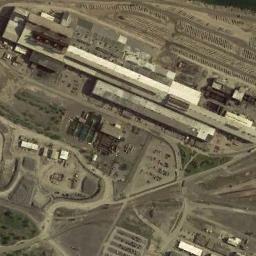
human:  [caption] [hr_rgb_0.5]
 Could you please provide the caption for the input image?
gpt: In an industrial area there are factories and roads, There are some parking lots, Items are placed in the open air, There are green spaces and free land .

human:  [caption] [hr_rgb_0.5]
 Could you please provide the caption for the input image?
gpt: There is a road above the industrial area .

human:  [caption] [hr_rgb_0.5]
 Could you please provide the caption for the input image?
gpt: Many houses of different shapes are in the industrial area .

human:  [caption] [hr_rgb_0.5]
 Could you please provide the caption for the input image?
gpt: The industrial area has lots of industrial equipment and some strip workshops on the blank area .

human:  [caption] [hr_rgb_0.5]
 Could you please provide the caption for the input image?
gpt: There are some buildings and empty land on the industrial area .